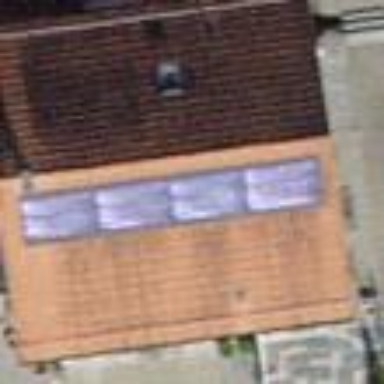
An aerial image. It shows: Building with tile roof.